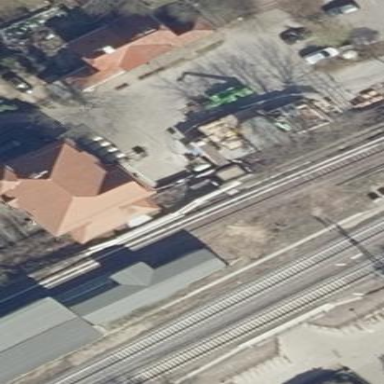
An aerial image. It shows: Distinctive train station building with quadruple saltbox roof shape.